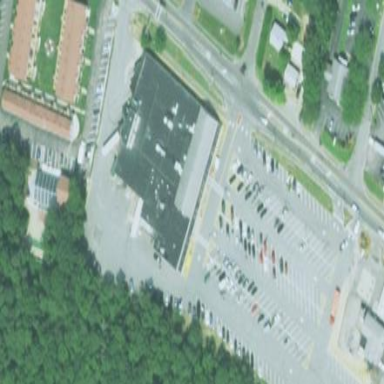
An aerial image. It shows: Supermarket building.